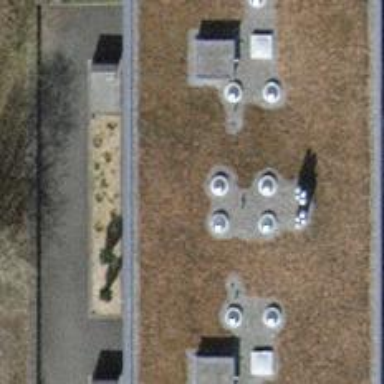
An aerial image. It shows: Apartment building with flat roof.